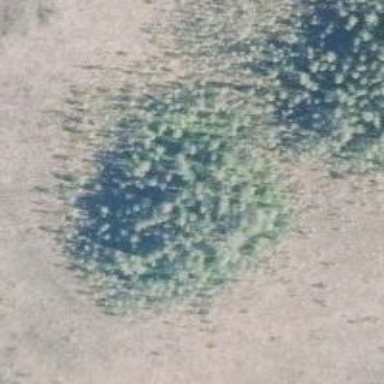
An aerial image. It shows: Forest area.